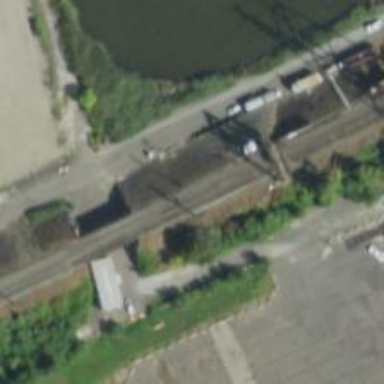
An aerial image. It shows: Bridge over railway with electrified contact lines.